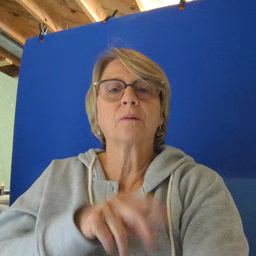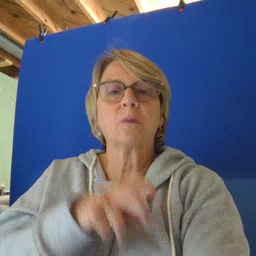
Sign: TV